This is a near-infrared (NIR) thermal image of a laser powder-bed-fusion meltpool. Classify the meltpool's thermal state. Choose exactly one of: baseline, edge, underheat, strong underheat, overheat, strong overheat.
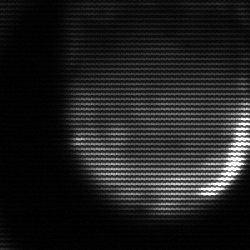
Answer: edge